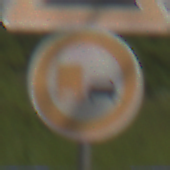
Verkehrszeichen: UeberholverbotKraftfahrzeuge
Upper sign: Steigung10
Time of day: Midday
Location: Outdoor (RoadRail)
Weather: PartlyCloudy
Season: NotSpecified
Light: Natural